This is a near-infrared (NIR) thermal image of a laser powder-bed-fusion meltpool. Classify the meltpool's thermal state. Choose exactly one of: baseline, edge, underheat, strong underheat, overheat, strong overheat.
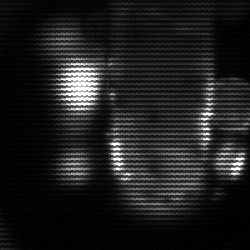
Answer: strong underheat